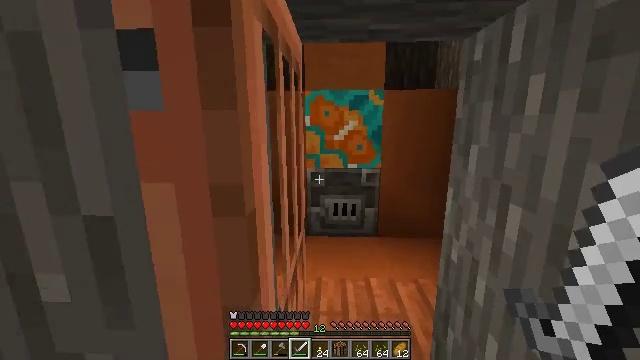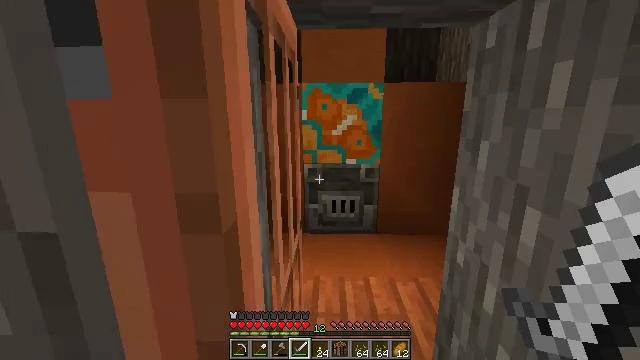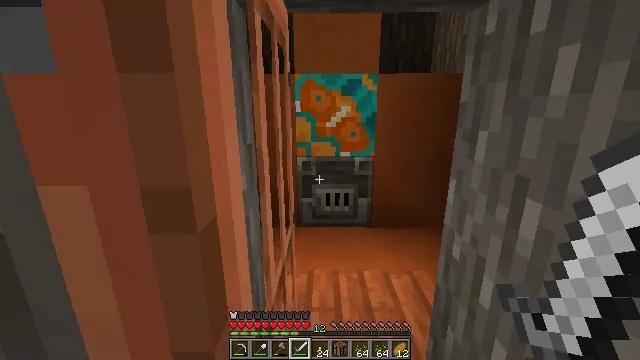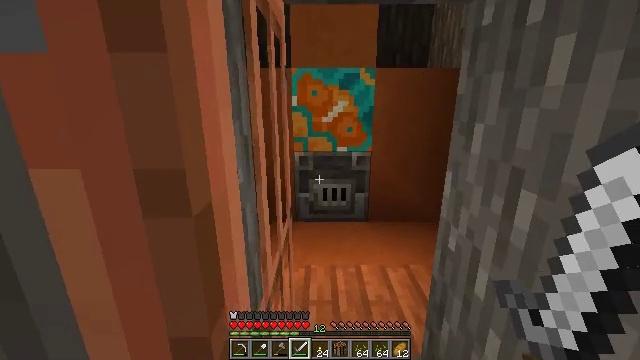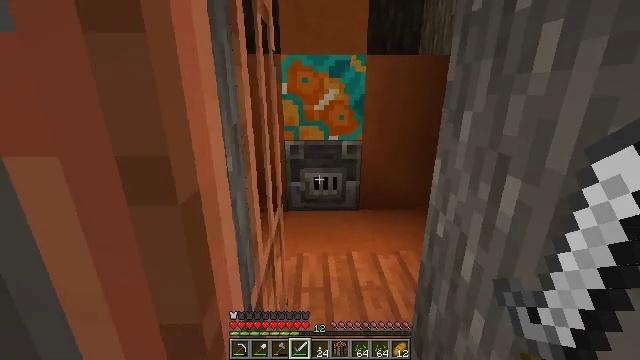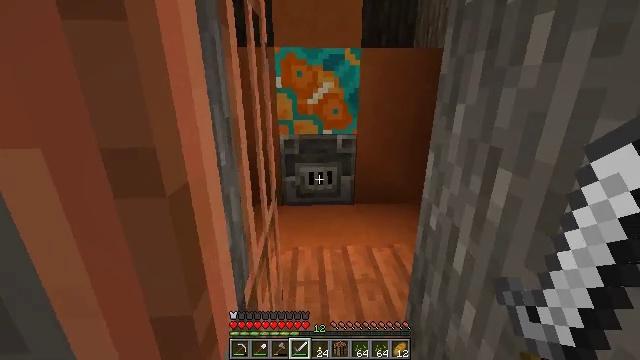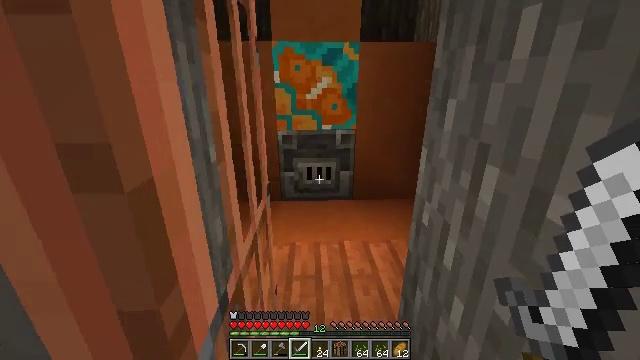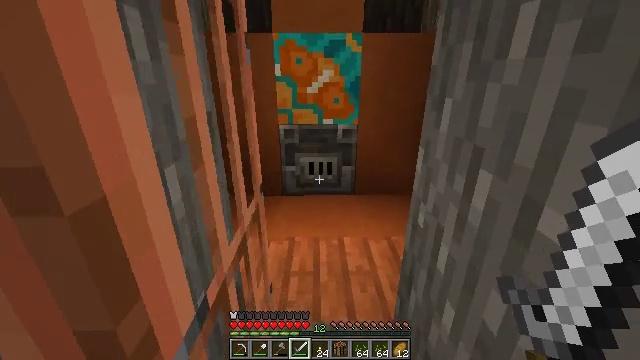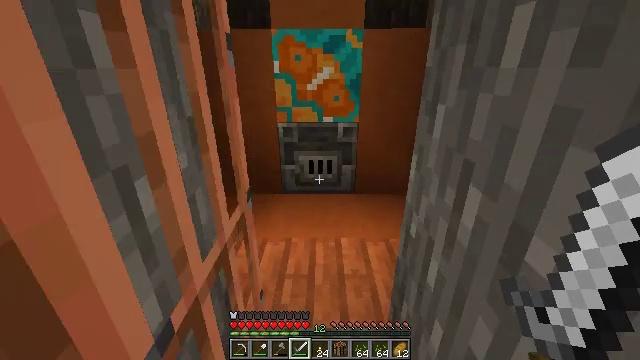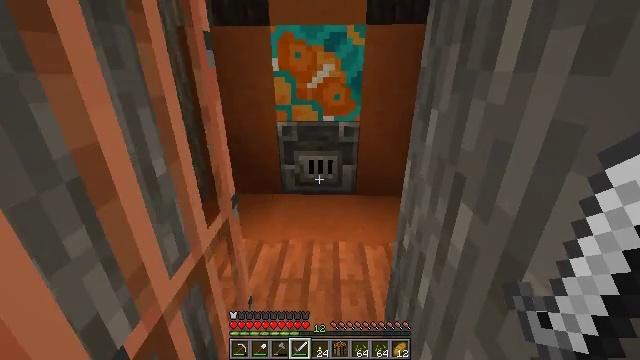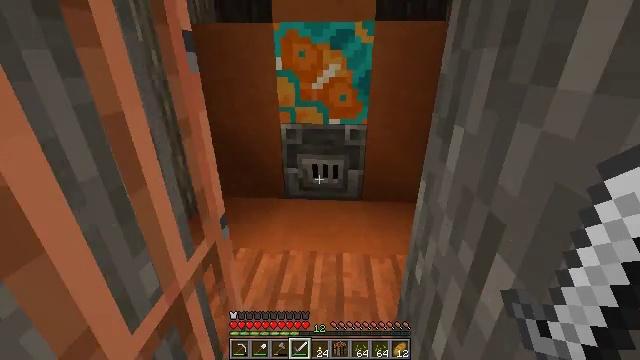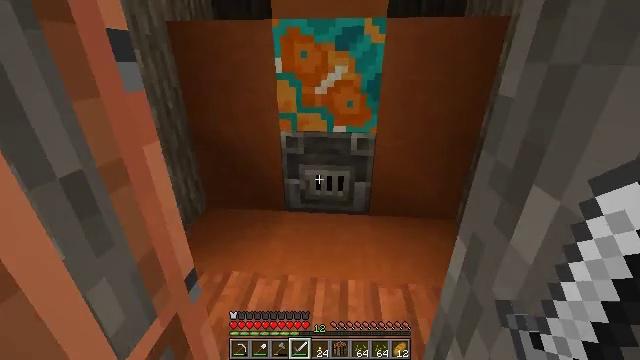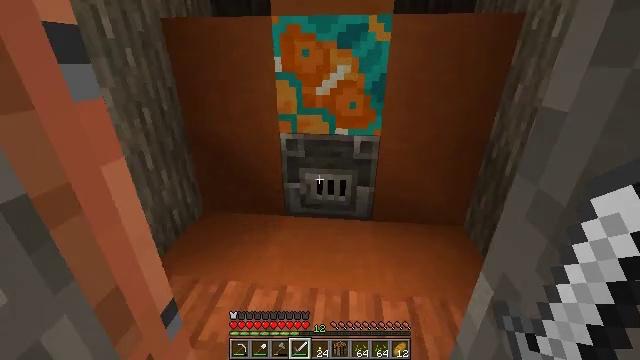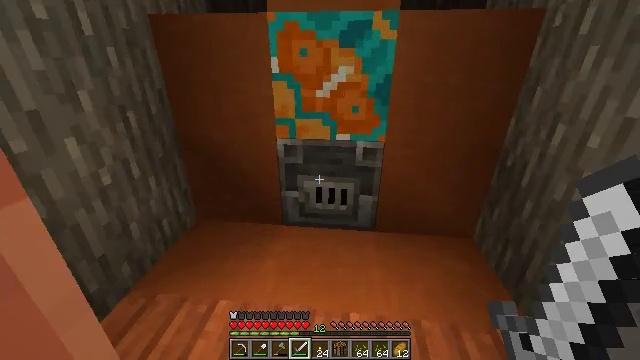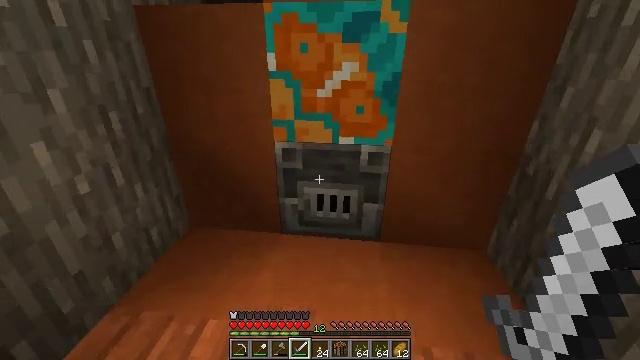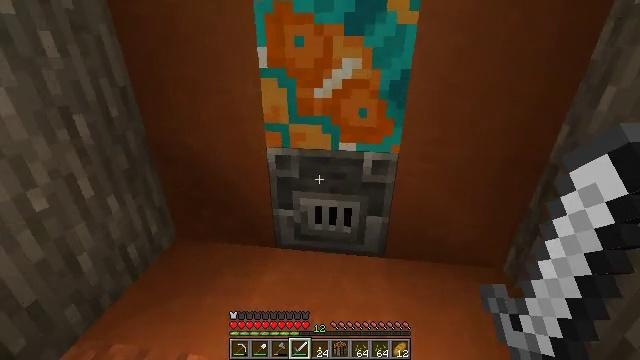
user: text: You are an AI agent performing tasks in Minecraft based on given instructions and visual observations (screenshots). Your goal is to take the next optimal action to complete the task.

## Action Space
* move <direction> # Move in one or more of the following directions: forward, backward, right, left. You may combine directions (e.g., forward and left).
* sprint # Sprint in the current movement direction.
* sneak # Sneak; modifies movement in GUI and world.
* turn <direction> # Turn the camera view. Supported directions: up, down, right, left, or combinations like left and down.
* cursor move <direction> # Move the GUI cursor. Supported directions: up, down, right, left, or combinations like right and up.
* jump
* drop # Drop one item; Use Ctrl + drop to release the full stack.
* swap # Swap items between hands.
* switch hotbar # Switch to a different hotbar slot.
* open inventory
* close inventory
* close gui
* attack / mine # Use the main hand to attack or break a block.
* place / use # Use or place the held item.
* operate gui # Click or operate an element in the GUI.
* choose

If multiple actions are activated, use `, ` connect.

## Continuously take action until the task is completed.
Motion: motion action
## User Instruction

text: Collect the grass from the surface.
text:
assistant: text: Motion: move forward, turn down
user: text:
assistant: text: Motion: move forward, turn right and down
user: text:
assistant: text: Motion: move forward
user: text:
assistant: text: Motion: move forward, turn right and down
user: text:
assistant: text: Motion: move forward, turn right and down
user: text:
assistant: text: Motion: move forward and move right, turn down
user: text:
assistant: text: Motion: move forward and move right, turn left and down
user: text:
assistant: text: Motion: move forward and move right, turn left and down
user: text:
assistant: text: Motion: move forward, turn left
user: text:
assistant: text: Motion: move forward, turn left
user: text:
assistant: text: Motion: move forward, turn left
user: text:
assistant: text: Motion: move forward
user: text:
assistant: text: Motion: move forward
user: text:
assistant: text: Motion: move forward
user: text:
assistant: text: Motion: move forward
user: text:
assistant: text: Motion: move forward
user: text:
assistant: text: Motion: no_op
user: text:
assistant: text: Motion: turn down
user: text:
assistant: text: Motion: no_op
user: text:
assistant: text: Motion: turn right and up
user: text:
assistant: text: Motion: turn right and up
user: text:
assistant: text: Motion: turn up
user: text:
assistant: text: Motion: turn up, use / place
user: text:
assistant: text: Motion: use / place
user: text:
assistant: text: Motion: use / place
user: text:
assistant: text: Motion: use / place
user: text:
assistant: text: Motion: no_op
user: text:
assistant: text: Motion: no_op
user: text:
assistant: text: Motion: no_op
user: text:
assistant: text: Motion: turn down